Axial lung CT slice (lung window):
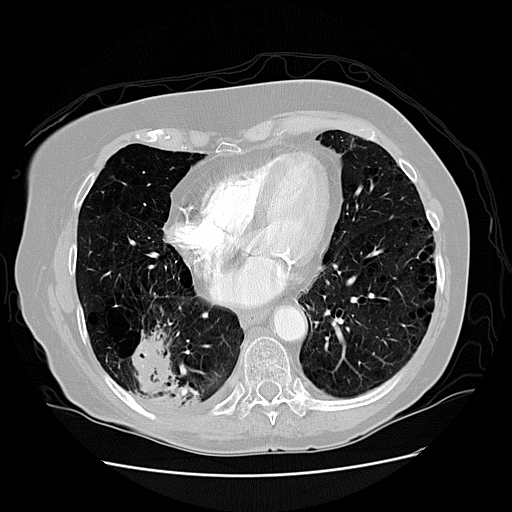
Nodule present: no